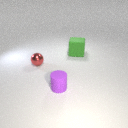
small purple rubber cylinder to the left of large green rubber cube